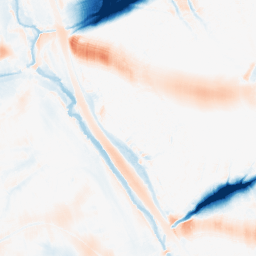
Category: morphological
Decomposition family: morphological_ellipse
Decomposition parameters: operation: average
width: 50
height: 30
Upsampling method: quintic
Upsampling parameters: scale: 2
Upsampling scale: 2